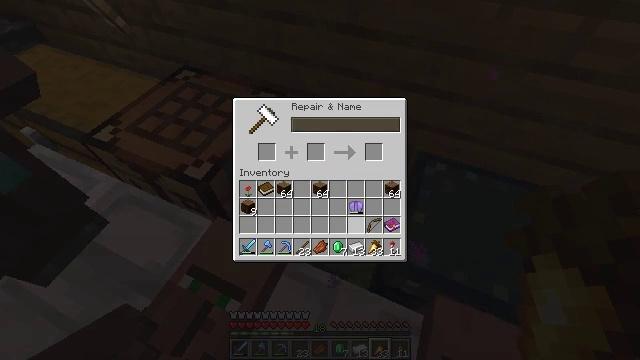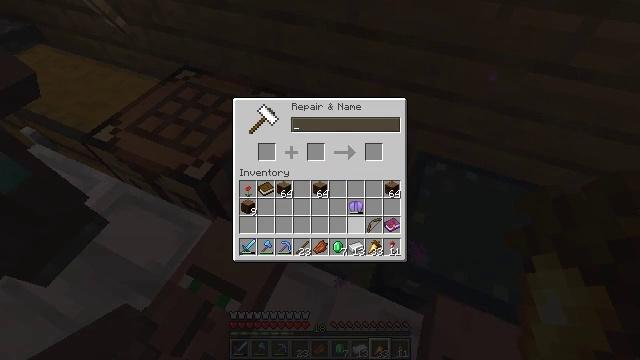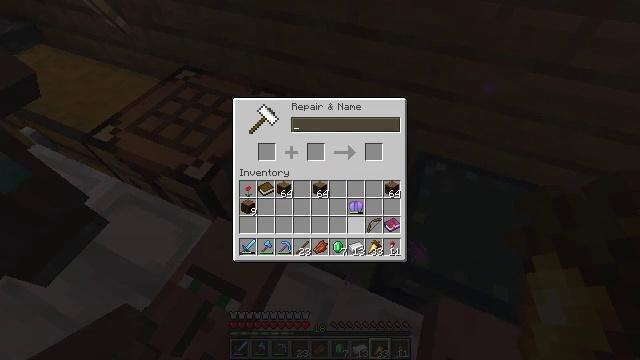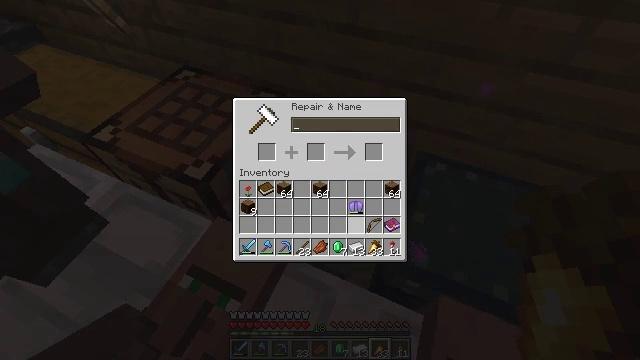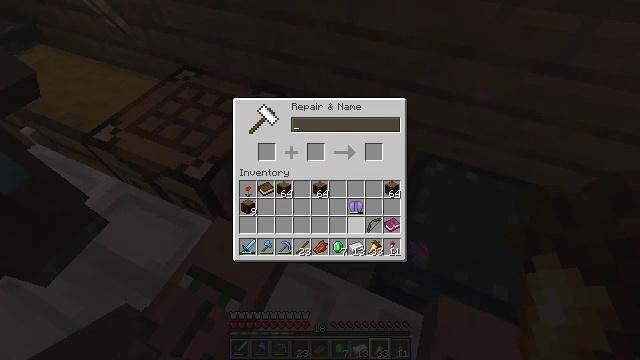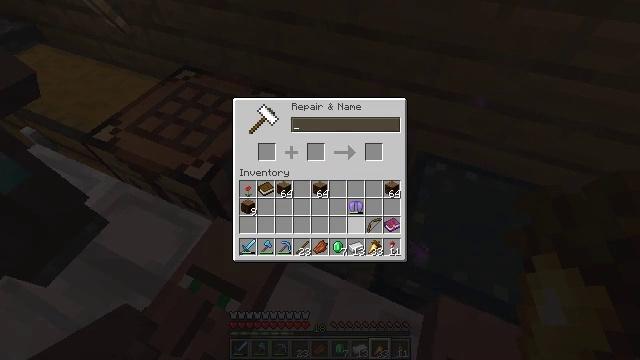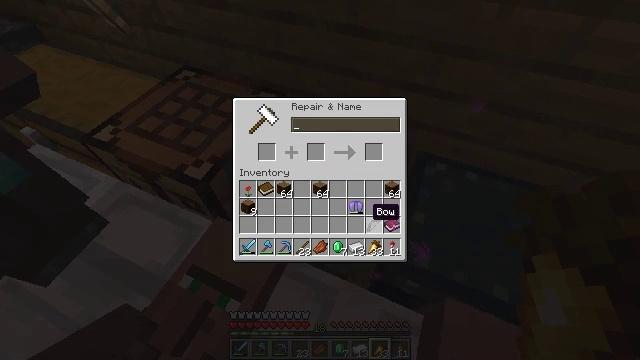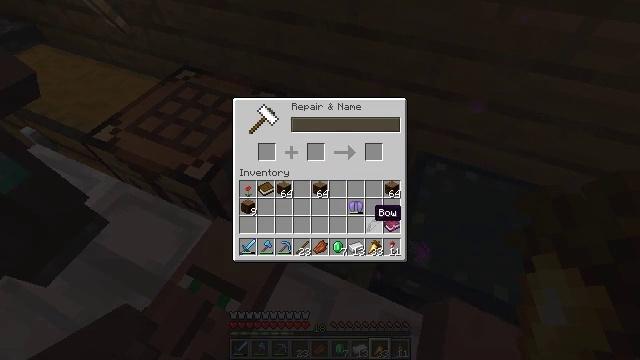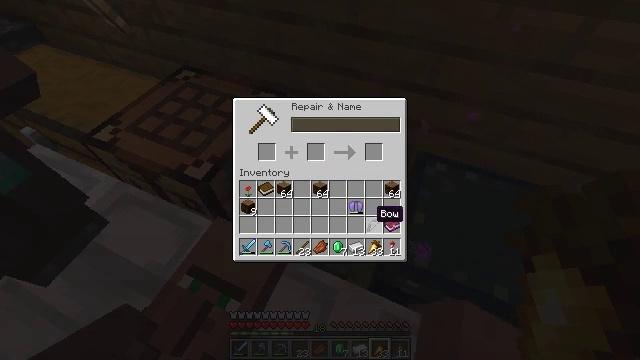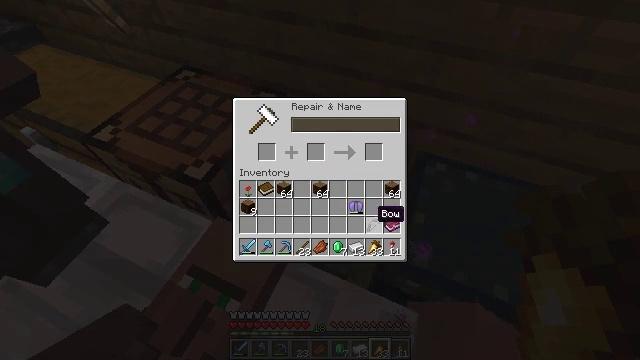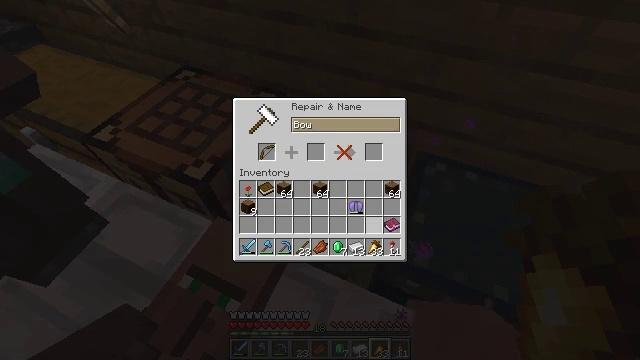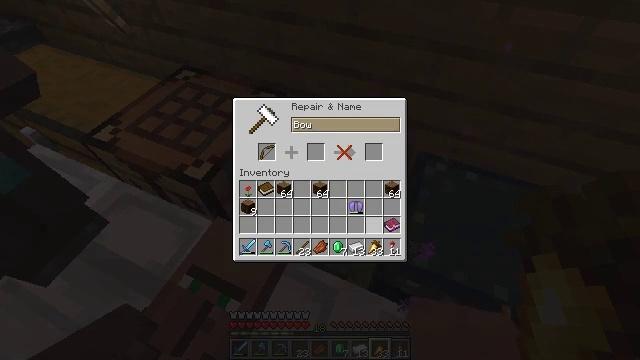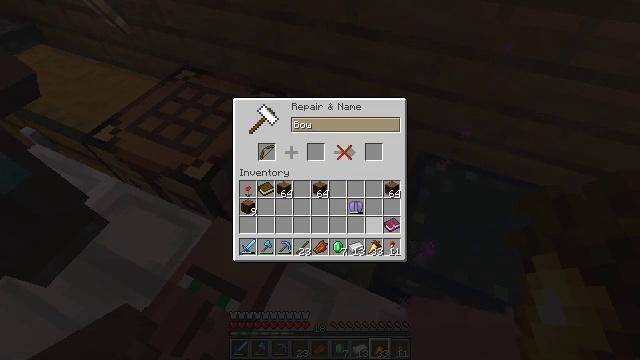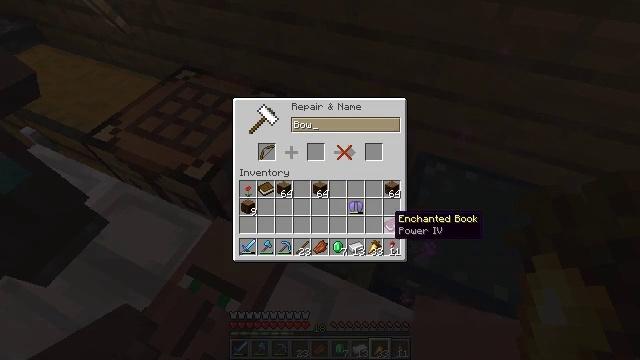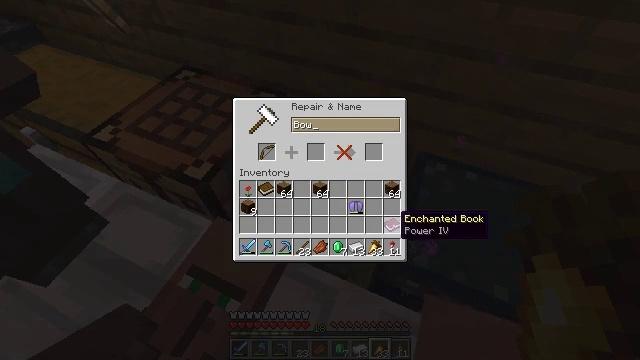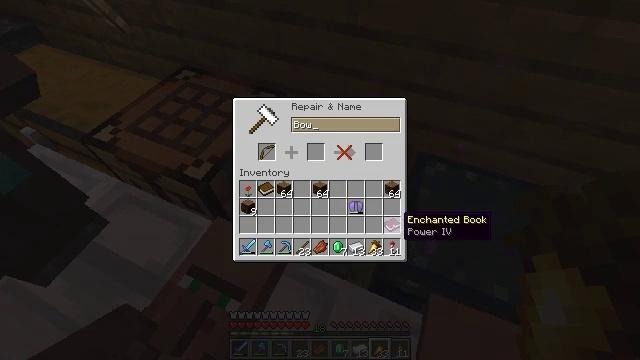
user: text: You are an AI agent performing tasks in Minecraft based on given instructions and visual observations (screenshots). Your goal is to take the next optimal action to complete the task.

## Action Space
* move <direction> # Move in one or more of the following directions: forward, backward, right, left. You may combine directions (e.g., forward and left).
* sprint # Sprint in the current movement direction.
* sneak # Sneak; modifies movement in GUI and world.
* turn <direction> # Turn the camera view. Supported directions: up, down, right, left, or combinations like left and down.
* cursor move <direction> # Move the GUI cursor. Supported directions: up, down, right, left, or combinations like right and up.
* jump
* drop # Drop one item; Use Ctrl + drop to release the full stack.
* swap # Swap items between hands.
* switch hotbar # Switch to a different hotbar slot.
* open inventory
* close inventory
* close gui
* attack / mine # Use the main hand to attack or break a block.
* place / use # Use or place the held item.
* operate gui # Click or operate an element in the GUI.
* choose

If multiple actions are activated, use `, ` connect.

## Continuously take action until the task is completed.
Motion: motion action
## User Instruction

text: Produce an arrow by combining flint, a stick, and a feather.
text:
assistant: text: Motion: sneak
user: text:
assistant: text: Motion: sneak
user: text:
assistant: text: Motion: sneak
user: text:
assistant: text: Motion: sneak
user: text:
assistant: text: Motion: sneak
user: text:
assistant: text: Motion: sneak
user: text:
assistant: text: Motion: sneak
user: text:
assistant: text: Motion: sneak
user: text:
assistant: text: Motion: sneak
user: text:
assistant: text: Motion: sneak, operate gui
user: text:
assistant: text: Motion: sneak, operate gui
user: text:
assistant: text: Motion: sneak, operate gui
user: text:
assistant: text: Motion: sneak, cursor move right
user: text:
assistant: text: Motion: sneak
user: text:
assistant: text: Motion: sneak
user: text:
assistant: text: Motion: sneak
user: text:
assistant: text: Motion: sneak
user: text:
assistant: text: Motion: sneak
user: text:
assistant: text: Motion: sneak
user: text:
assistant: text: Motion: sneak
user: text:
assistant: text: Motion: sneak, operate gui
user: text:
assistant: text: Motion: sneak, operate gui
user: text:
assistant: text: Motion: sneak, operate gui
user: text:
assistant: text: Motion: sneak
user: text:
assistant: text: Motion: sneak, cursor move left and up
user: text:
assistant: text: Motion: sneak, cursor move up
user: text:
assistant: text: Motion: cursor move up
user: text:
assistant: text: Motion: no_op
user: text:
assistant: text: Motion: no_op
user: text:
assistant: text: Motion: no_op